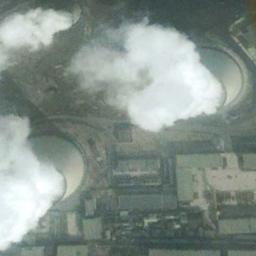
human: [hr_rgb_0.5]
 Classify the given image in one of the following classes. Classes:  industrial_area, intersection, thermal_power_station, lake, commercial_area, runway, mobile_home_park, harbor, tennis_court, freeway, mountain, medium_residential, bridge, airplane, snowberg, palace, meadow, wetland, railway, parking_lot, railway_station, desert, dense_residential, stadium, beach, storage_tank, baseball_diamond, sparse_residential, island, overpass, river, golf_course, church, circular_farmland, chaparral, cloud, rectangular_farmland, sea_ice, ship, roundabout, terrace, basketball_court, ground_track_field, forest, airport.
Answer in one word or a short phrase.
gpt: thermal_power_station